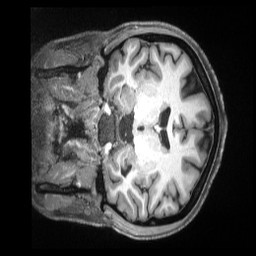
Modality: T1w
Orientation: coronal
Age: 35
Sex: female
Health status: ill
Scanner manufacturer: siemens
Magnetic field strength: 3 T
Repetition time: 2.5 s
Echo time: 0.00181 s